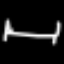
Label: bed